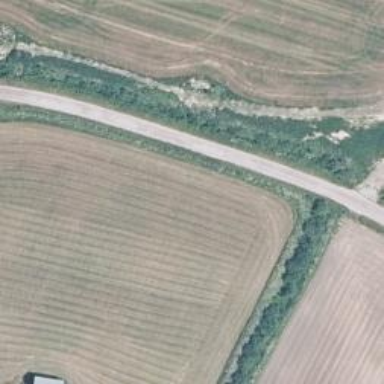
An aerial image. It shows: Unclassified road.